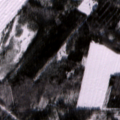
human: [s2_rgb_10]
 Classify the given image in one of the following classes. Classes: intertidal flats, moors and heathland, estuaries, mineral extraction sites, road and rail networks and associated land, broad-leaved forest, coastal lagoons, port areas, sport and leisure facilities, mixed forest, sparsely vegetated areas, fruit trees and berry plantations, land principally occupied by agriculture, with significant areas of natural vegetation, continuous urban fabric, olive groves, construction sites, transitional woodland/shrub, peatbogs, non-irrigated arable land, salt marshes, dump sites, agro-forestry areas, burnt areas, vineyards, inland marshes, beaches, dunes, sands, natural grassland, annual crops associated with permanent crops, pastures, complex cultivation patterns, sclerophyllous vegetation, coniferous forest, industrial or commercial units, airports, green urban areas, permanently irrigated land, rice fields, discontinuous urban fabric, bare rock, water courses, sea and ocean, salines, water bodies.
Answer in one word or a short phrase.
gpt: non-irrigated arable land, coniferous forest, mixed forest